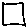
Label: square